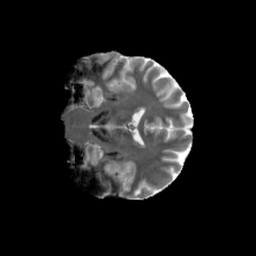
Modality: MD
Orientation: coronal
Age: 27
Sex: female
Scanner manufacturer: siemens
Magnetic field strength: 6.98 T
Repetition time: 7.08 s
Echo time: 0.0756 s